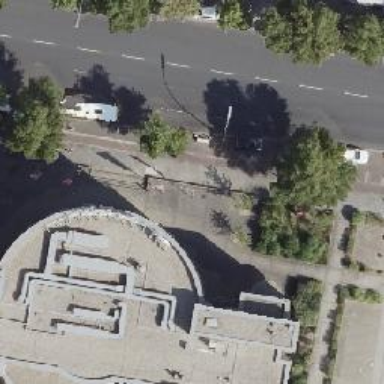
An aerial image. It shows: There is parking obstacle present.